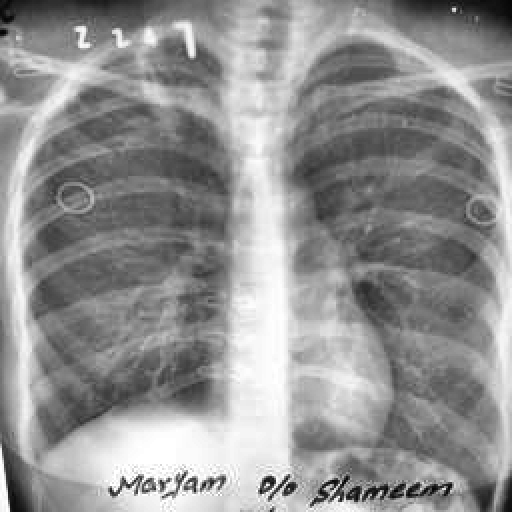
Finding: TUBERCULOSIS